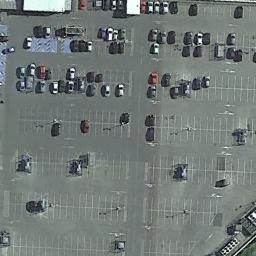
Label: parking_lot